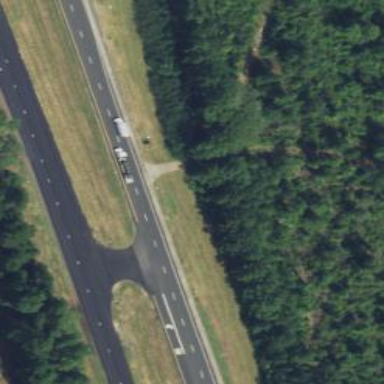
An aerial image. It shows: Trunk link highway.